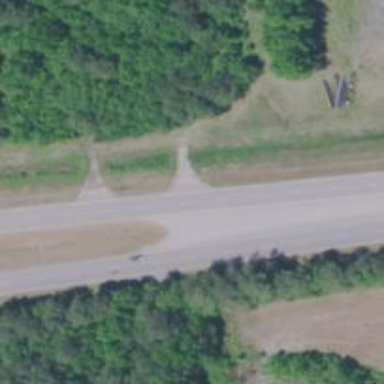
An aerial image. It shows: Expressway with asphalt surface categorized as trunk highway.